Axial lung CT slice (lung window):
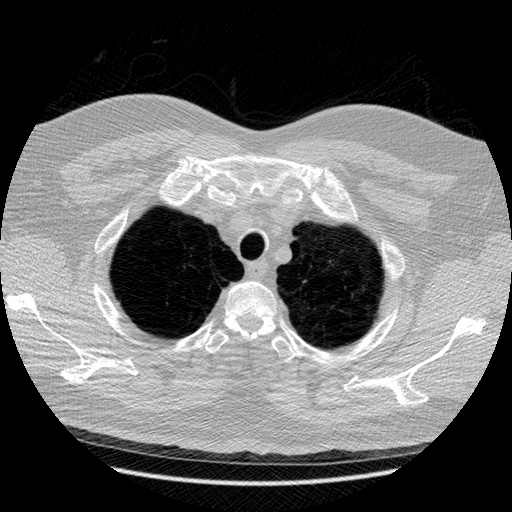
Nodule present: no